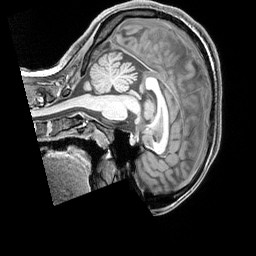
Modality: T1w
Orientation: sagittal
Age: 20
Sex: female
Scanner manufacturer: siemens
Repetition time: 2.3 s
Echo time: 0.00226 s